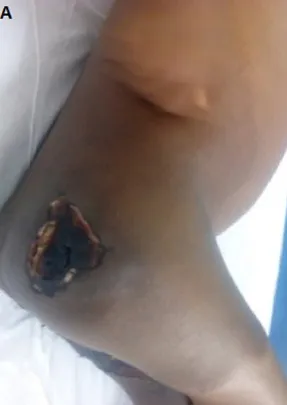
Erythematous and indurated plaque of lower limbs extending to the abdomen with necrotic ulcer on the right buttock.
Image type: medical_photograph (skin_photograph)